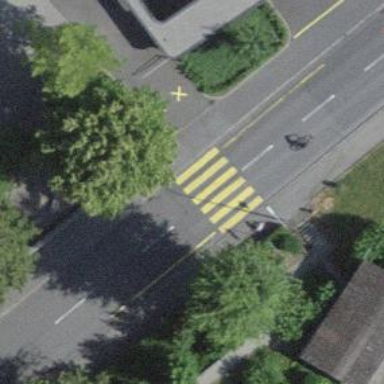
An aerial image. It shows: Uncontrolled zebra crossing on the road.